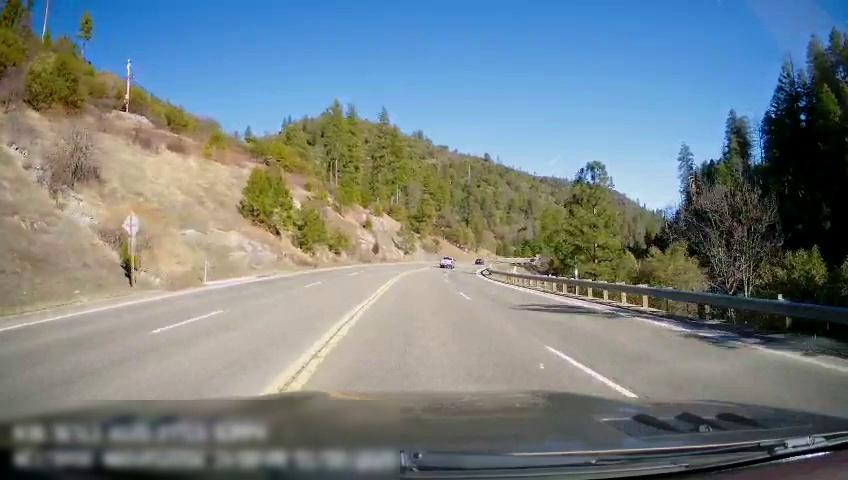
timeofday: Day
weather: Sunny
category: Drivable Space
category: Drivable Space
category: Vehicles | Truck
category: Lanes | Opposite Lane
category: Lanes | Current Lane
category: Lanes | Opposite Lane
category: Lanes | Current Lane
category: Lanes | Current Lane
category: Lanes | Opposite Lane